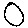
Label: circle